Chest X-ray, PA view. Patient: 21 years old, sex F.
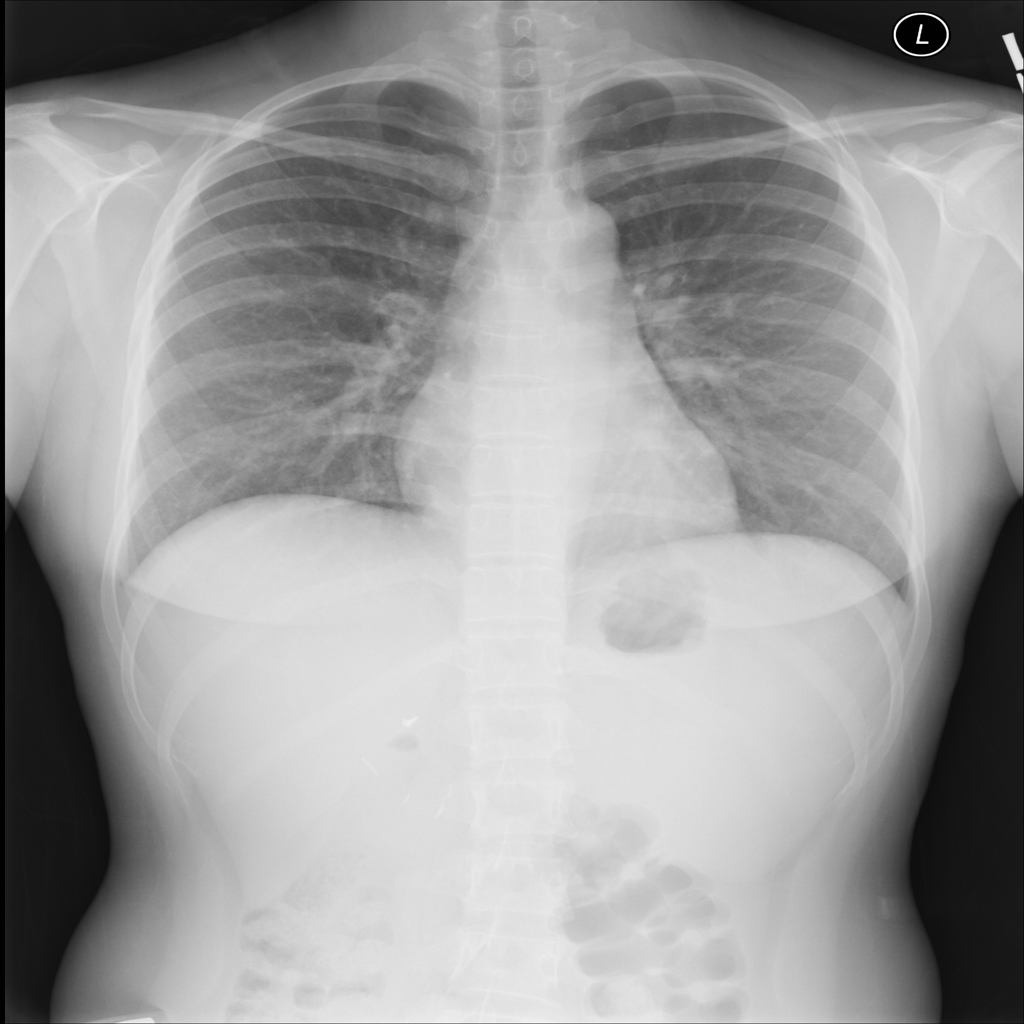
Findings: No Finding